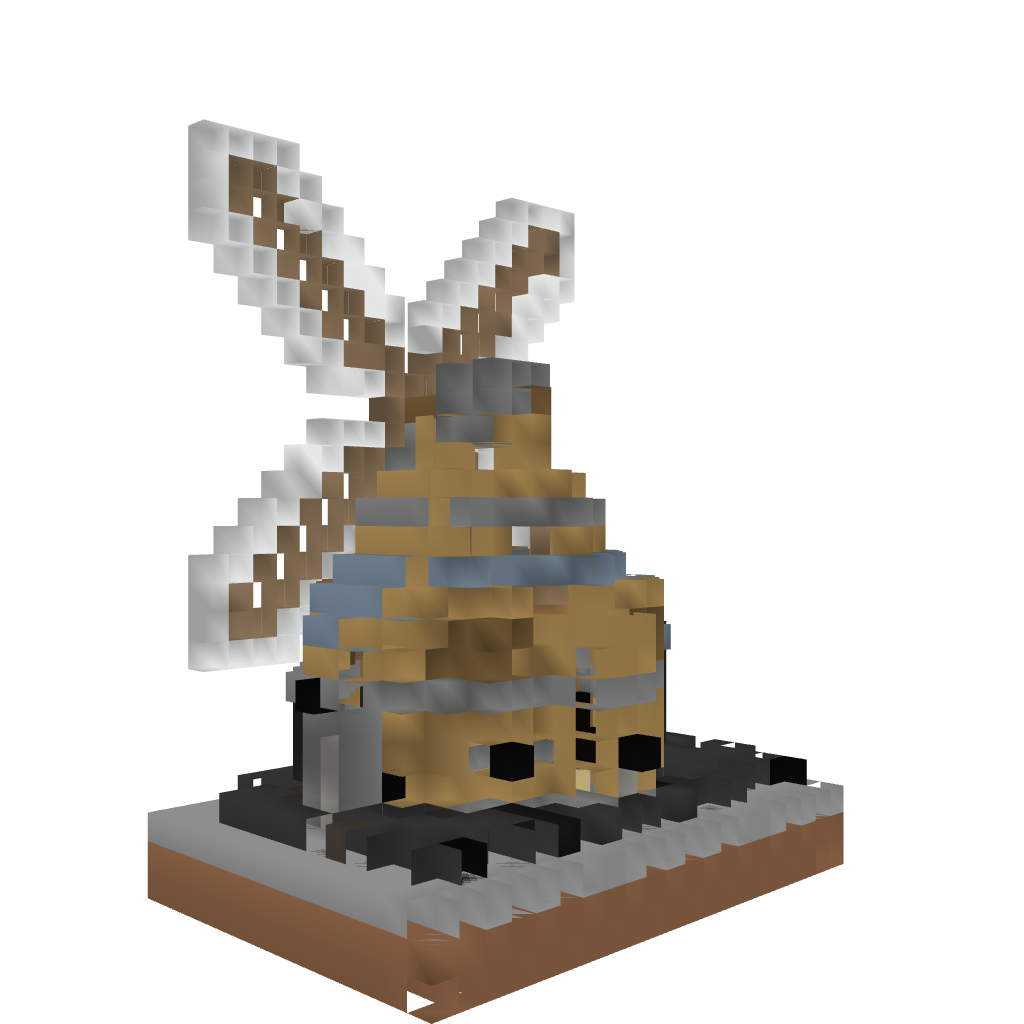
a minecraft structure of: Medieval Small Windmill